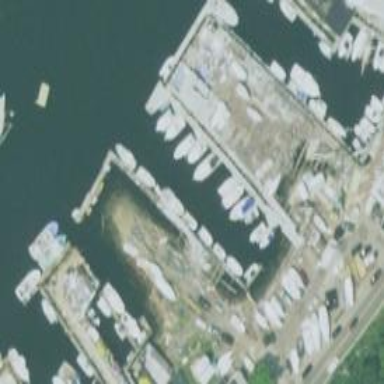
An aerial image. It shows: Man-made pier.